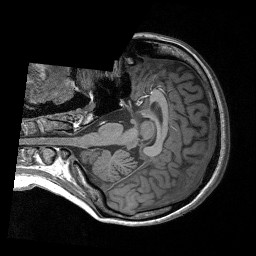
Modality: T1w
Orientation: axial